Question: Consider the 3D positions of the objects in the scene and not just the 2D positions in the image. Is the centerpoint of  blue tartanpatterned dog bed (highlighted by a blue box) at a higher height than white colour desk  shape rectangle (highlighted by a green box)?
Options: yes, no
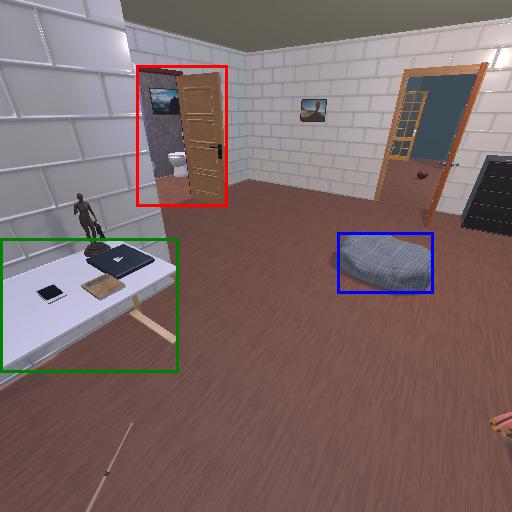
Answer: yes